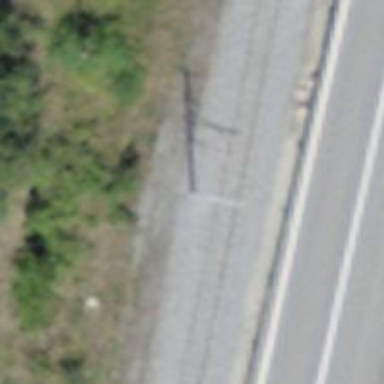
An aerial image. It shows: Catenary mast for power lines.